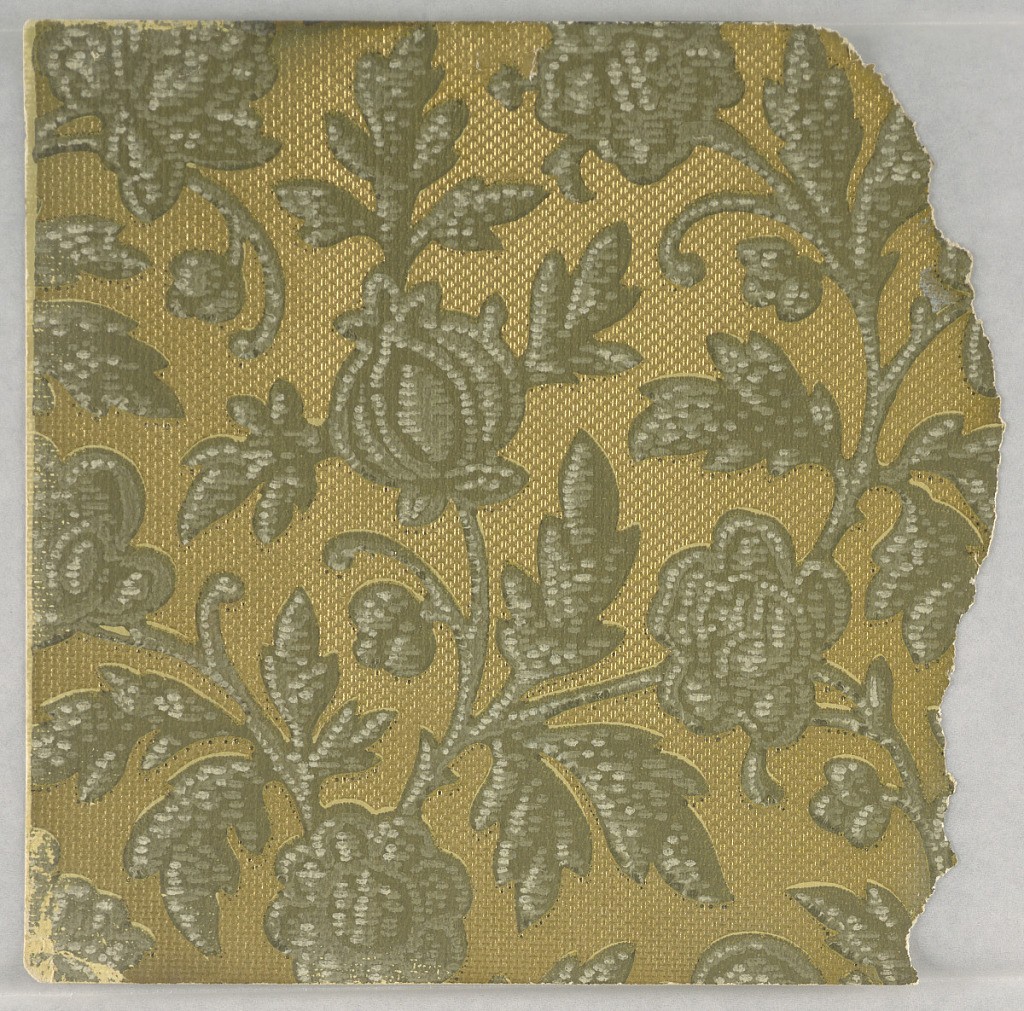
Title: Sidewall sample
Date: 1880–90
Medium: Machine-printed on paper
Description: Fragmentary wallpapers from sample book, including aesthetic-style and Anglo-Japanesque designs.

72 pages of samples.